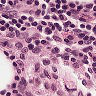
Metastatic tissue present: no